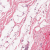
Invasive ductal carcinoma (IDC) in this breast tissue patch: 0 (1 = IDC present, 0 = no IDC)